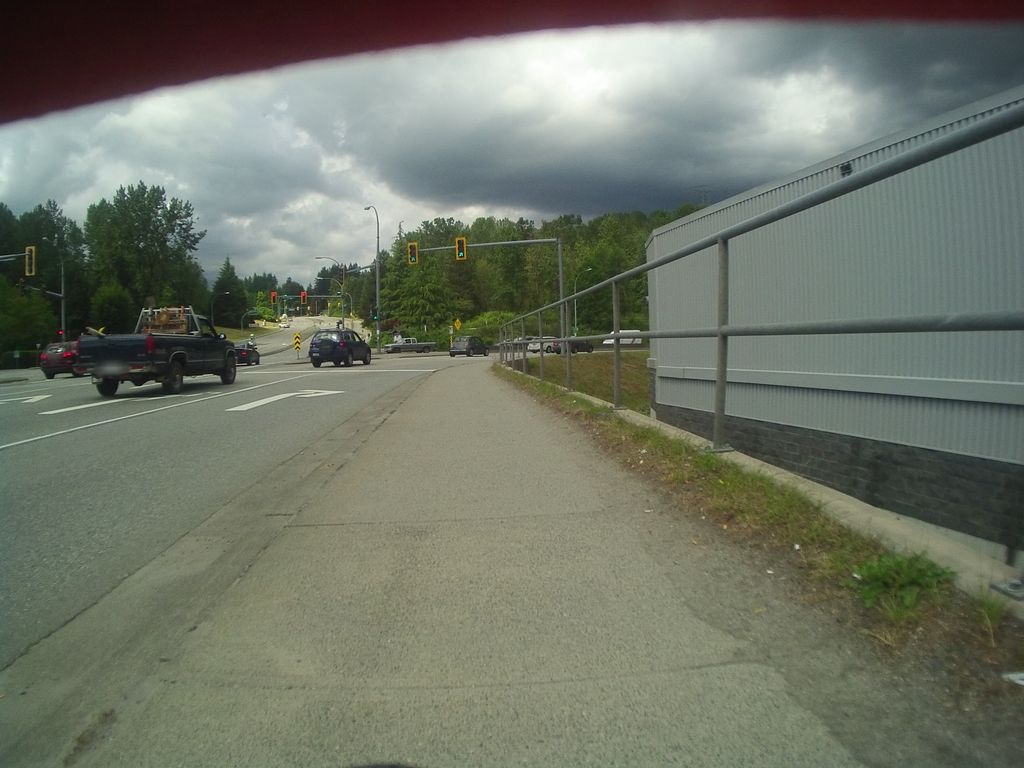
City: vancouver